RGB frame:
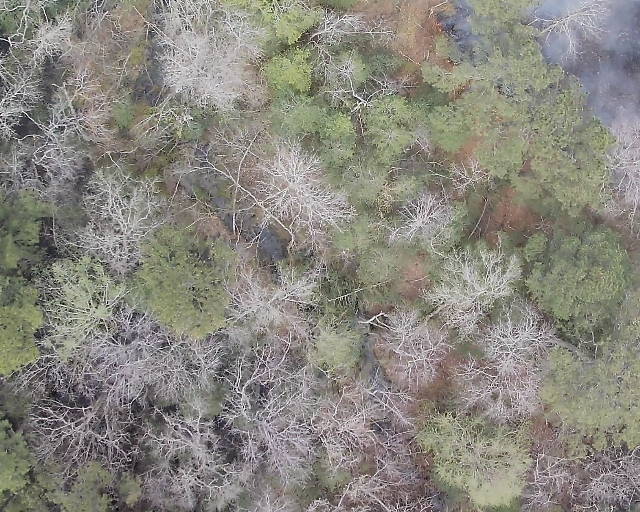
Thermal frame:
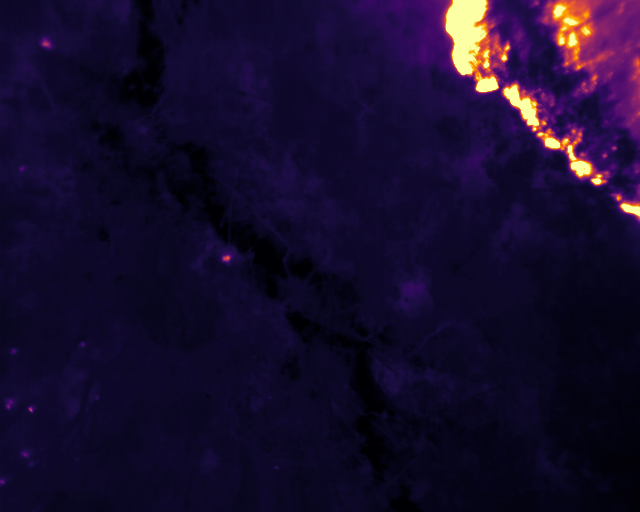
Captured: 2026-02-26 03:07:42
Pixels at or above 80 °C: 5206 (fraction of frame: 0.01589)